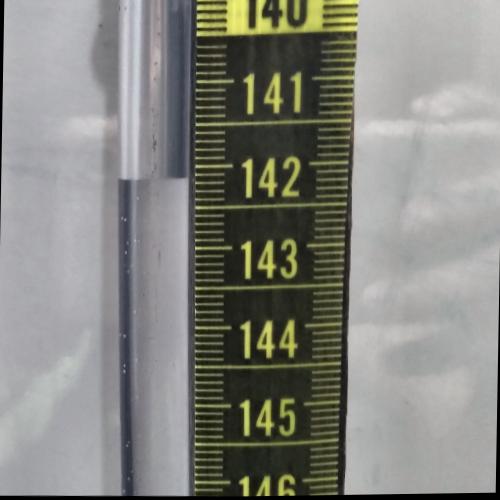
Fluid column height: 142.1 cm